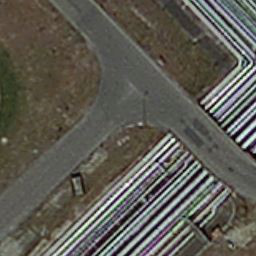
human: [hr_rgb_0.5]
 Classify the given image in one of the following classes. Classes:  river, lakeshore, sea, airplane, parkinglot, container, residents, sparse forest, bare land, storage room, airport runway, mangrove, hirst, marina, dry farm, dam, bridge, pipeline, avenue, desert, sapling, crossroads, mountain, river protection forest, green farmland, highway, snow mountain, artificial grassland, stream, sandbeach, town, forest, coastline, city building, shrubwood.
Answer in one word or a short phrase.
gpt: pipeline